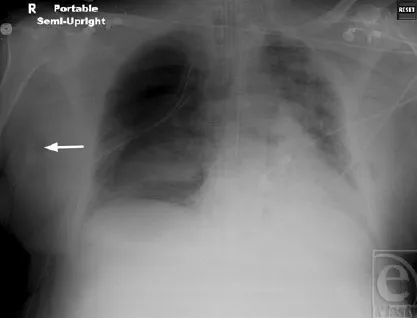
Portable roentogram demonstrates resolution of subcutaneous emphysema approximately 48 hours following application of topical negative pressure wound therapy dressing (white arrow).
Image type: radiology (x_ray)